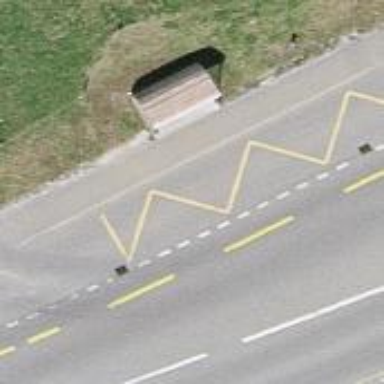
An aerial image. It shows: Bus stop along the road.